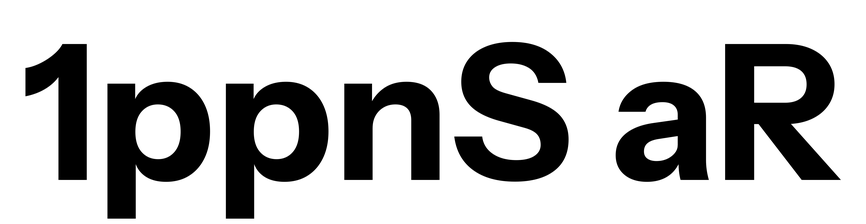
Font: InstrumentSans_Bold